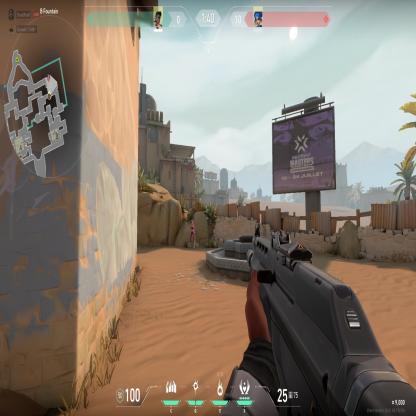
Label: enemy